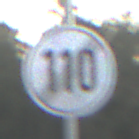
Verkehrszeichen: EndeGeschwindigkeit110
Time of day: SunriseSunset
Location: Outdoor (Nature)
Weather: PartlyCloudy
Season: NotSpecified
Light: Natural